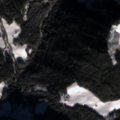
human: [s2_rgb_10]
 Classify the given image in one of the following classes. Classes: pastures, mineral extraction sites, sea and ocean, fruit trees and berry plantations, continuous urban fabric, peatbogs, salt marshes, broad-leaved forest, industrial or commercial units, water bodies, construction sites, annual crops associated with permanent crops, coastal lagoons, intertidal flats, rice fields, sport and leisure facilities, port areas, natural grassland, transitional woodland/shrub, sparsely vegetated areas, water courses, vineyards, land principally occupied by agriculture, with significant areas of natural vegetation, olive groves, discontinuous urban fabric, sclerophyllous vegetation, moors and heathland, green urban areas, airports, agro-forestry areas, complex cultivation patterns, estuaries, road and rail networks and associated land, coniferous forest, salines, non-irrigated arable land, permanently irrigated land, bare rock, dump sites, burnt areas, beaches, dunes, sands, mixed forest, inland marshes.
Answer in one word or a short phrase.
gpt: discontinuous urban fabric, pastures, coniferous forest